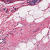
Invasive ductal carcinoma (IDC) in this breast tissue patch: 0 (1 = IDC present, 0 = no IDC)